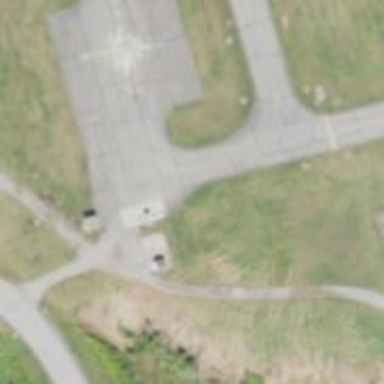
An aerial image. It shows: Image of taxiway at airport.